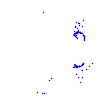
Particle: kaon